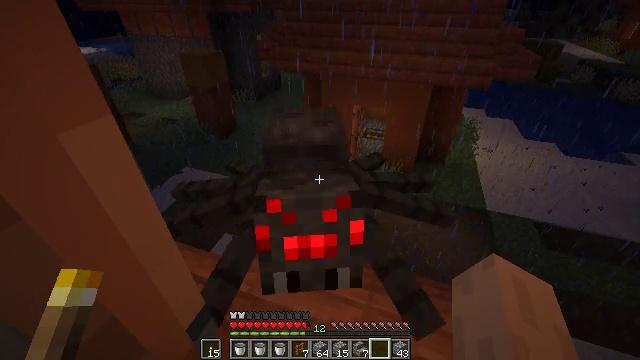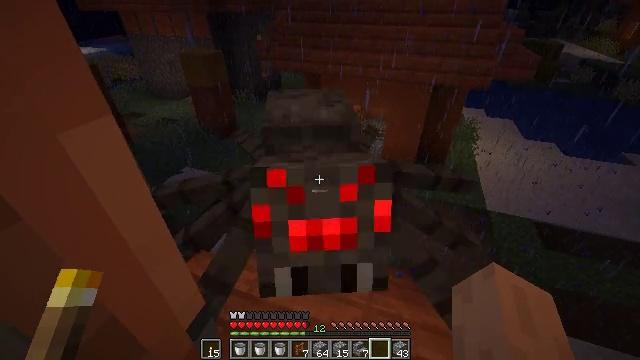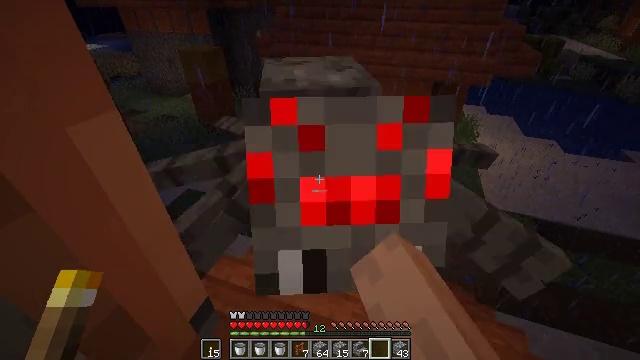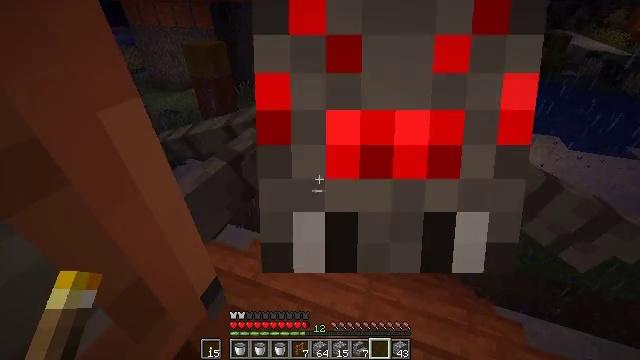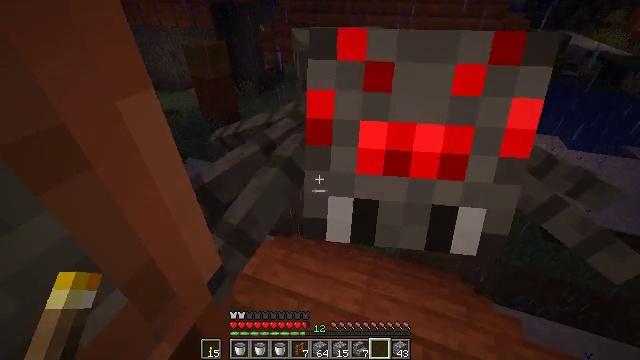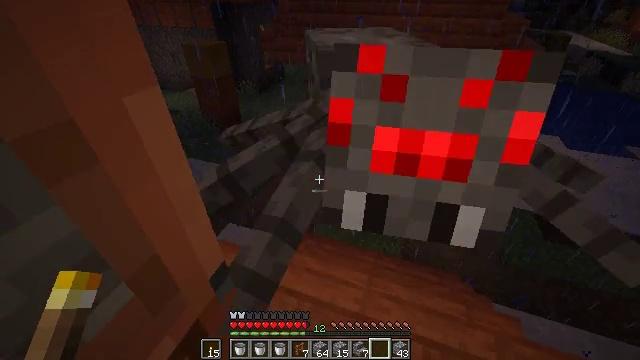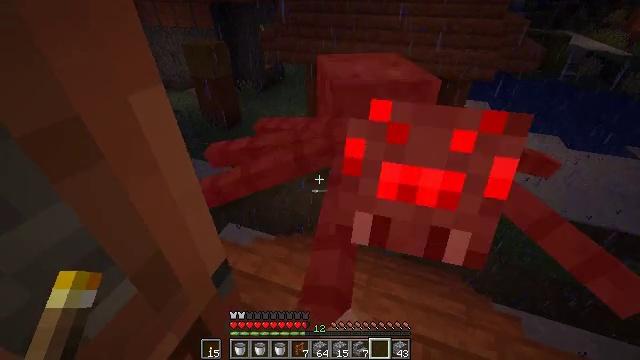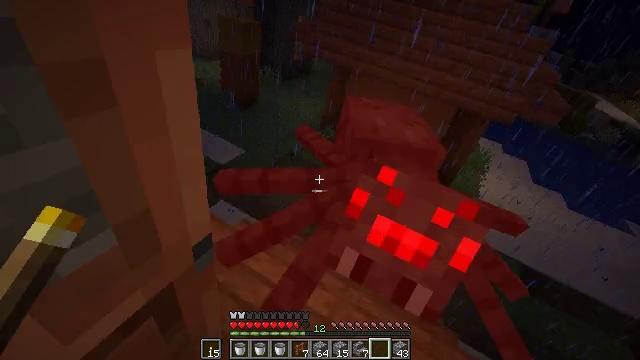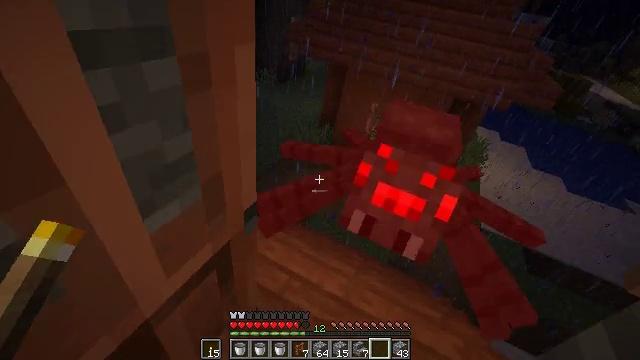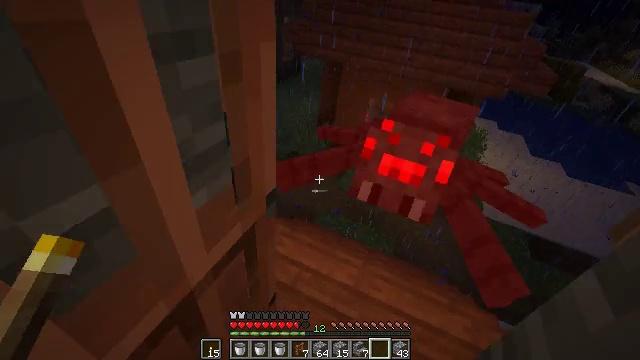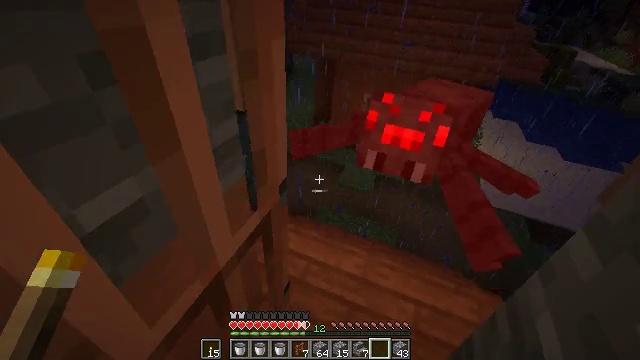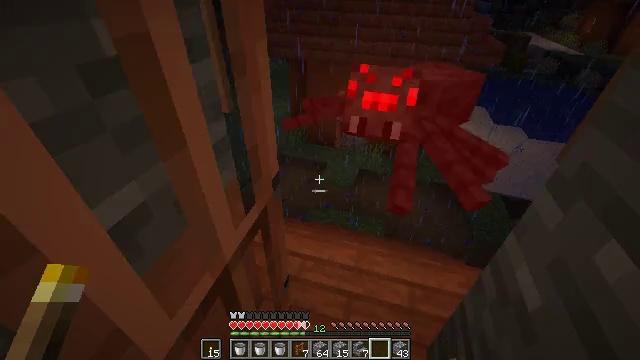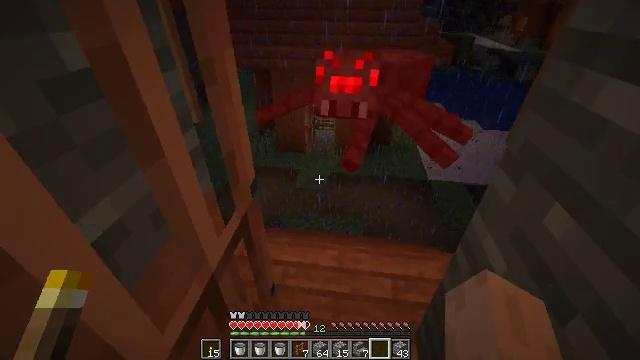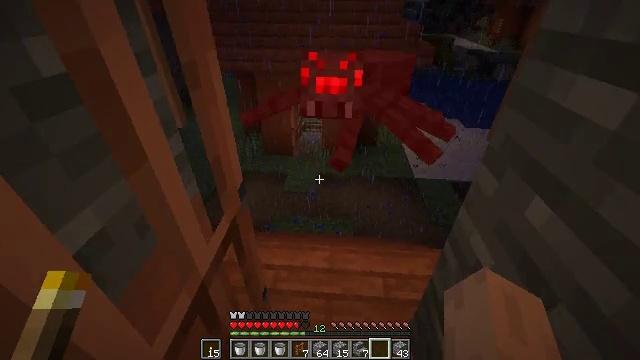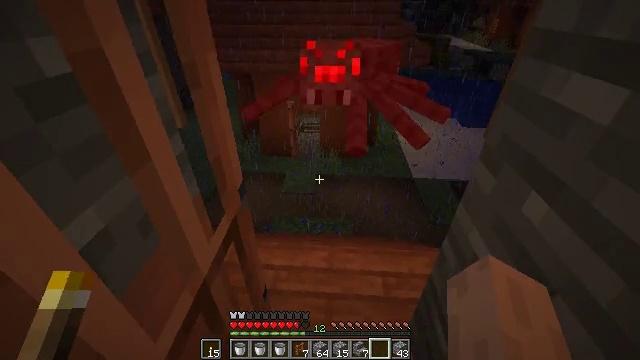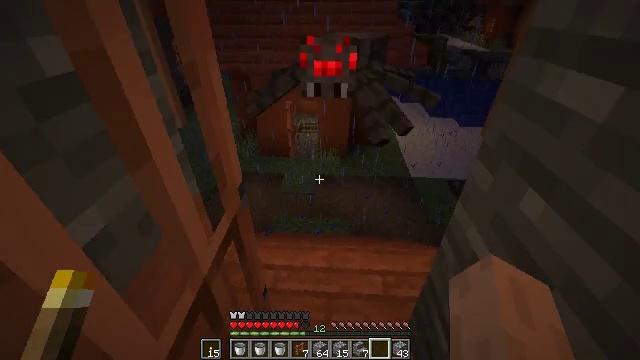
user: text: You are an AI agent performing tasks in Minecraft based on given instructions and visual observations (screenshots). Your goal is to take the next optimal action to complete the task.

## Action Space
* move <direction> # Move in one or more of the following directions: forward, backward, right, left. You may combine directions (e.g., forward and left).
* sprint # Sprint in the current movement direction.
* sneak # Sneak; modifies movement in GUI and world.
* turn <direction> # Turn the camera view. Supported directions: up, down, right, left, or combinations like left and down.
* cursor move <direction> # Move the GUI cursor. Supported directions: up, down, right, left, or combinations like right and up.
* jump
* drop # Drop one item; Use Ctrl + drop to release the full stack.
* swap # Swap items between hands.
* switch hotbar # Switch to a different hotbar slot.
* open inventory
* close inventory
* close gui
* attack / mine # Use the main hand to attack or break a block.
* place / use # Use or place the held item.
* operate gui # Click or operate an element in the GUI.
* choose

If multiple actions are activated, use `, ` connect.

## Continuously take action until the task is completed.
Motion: motion action
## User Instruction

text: Kill mobs.
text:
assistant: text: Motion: attack / mine
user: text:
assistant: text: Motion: attack / mine
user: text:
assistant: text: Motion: attack / mine
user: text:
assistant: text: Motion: no_op
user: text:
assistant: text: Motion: attack / mine
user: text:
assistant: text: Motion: attack / mine
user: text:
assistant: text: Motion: no_op
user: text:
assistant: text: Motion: attack / mine
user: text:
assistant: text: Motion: attack / mine
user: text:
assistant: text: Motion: attack / mine
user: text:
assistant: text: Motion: turn right
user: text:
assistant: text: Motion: turn right and up
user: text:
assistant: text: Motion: turn right
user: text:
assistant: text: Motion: no_op
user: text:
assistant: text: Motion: no_op
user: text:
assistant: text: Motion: turn right
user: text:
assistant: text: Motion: turn right and up
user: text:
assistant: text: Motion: no_op
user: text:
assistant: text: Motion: no_op
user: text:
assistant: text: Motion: no_op
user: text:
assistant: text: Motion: turn left
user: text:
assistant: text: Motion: no_op
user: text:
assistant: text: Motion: no_op
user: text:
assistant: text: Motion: no_op
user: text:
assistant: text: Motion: no_op
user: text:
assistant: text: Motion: no_op
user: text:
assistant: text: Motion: no_op
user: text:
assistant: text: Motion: no_op
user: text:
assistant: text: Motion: no_op
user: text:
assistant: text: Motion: no_op